Question: This question is an upgrade on the following two questions:
- <URL>
Here is the situation:

MODEL has a pointer to the SERVER (SERVER represents <URL> through which it gets the required data and formats them into 'QStrings', so that the VIEW can understand them. The model keeps no internal copies of the 'QList', it accesses it directly and converts the requ 'QTcpSocket *' to 'QStrings' in the 'QVariant QAbstractItemModel::data' method.
However the list of sockets can change without the Model or View knowing about it if a new connection to the SERVER is established. In that case another 'QTcpSOcket *' is appended to the SERVERs QList.
How to notify the View on the Model/Data change?
- Call 'QAbstractItemModel::reset()' from the SERVER on each new connection. I consider this bad for it requires to modify the SERVER for the needs of the MODEL in which case i could of just had the MODEL and the SERVER as a single entity.- 'connect(&server, QTcpServer::newConnection, &model, &StationListModel::reset)' Try to connect the SERVER and MODEL via Signals and Slots. However, '&StationListModel::reset' ISN'T a slot, so i believe this isn't the right way.
I would like to hear which of the mentioned approaches (if any) is considered appropriate in the given situation. And is the insisting on MODEL-SERVER loose coupling a bad design choice?
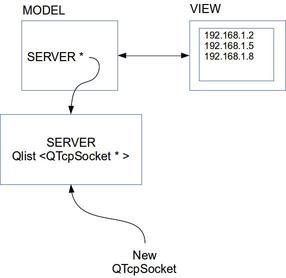
Answer: Here is how it should be done:
1. Create signals in SERVER that notify about data change (or use existing QTcpServer::newConnection signal if it is sufficient).
2. Create a slot (or slots) in your model class and connect SERVER's signal to this slot.
3. In the slot's implementation emit signals or call internal methods (e.g. beginInsertRows, endInsertRows) or just reset the model to notify the view about new changes.